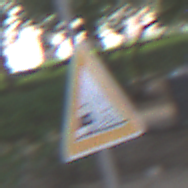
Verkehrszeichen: SplittSchotter
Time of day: MorningAfternoon
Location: Outdoor (Suburban)
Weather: PartlyCloudy
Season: NotSpecified
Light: Natural